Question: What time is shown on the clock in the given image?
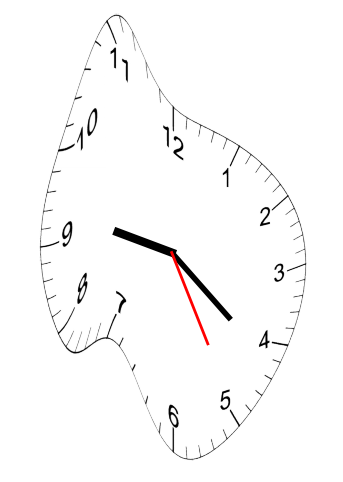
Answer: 09:21:25